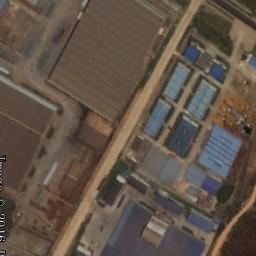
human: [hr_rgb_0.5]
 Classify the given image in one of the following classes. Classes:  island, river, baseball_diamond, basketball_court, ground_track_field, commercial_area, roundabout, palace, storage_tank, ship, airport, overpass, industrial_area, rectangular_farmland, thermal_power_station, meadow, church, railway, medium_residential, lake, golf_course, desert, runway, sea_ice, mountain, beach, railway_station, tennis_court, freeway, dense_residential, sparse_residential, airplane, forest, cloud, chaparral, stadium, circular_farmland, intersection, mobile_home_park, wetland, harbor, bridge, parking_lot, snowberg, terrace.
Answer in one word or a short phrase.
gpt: industrial_area